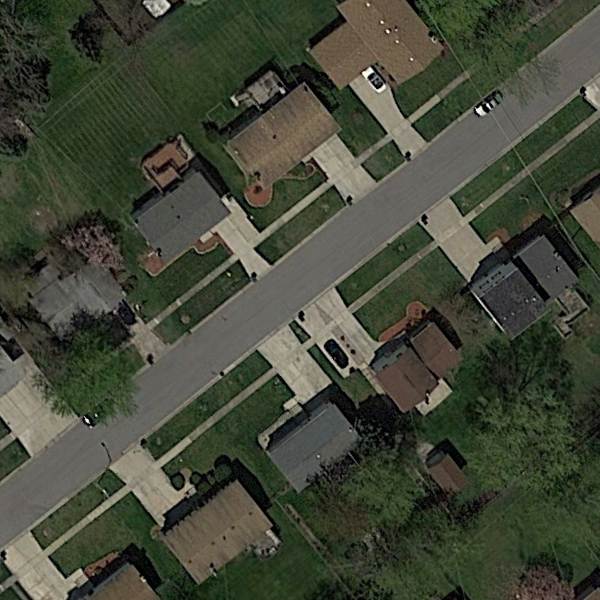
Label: MediumResidential